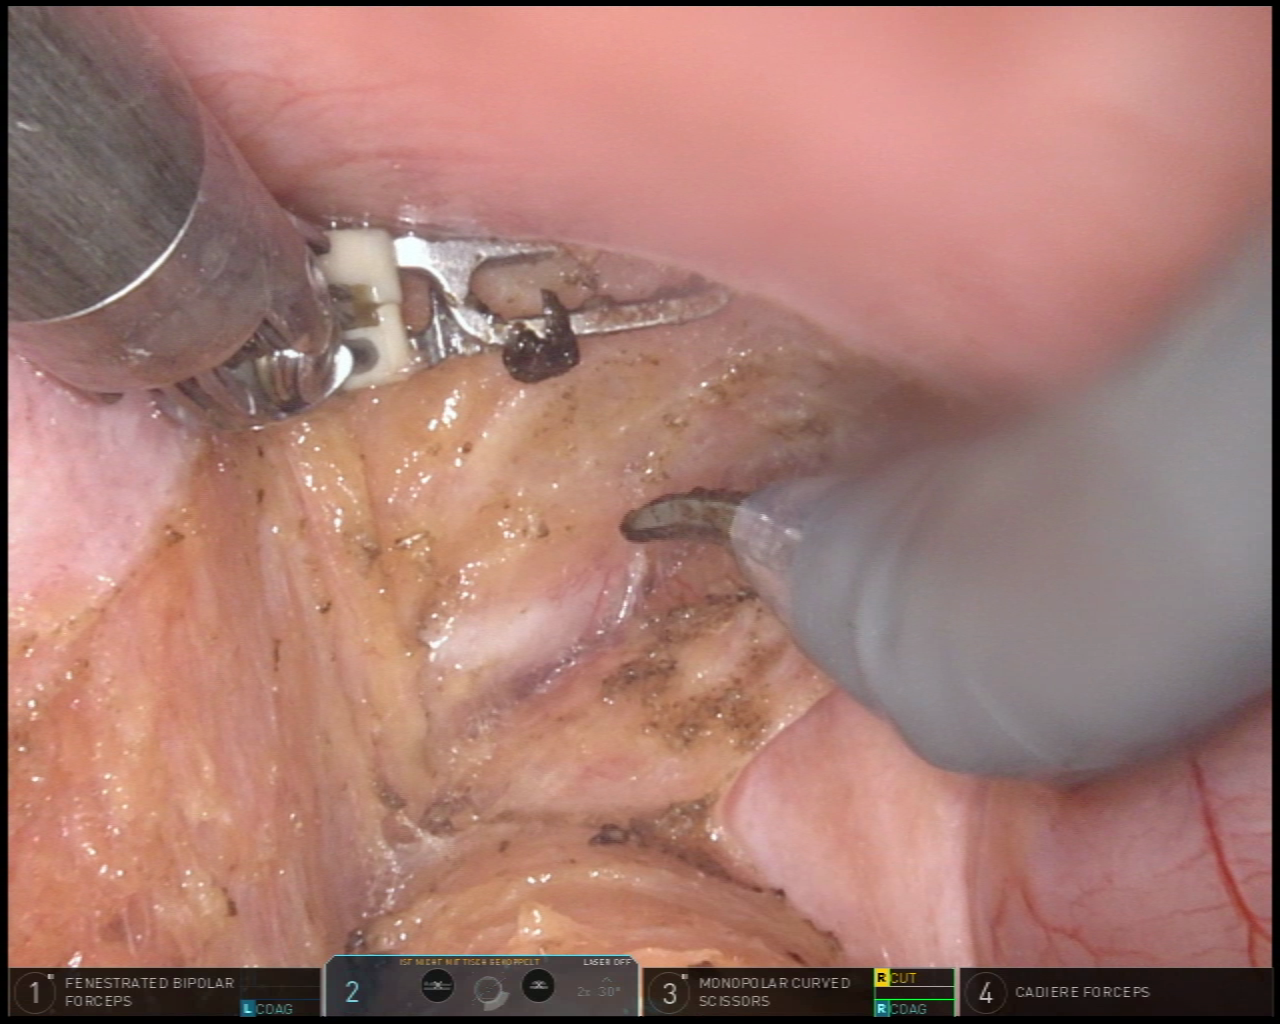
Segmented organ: vesicular_glands
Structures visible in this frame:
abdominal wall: no
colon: no
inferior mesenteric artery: no
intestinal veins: no
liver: no
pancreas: no
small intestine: no
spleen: no
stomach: no
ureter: no
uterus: no
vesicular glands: yes